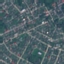
Land use / land cover class: Residential